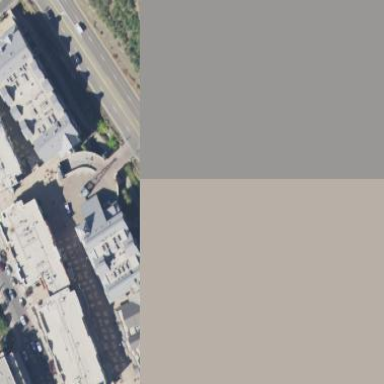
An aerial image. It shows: Hotel.